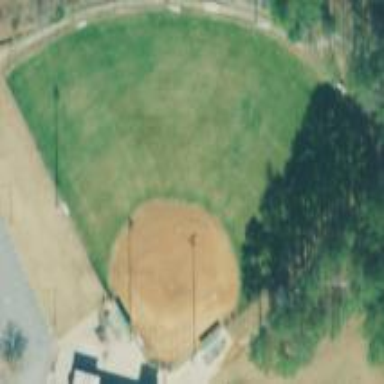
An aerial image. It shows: Baseball/softball pitch for leisure and sports activities.